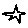
Label: star